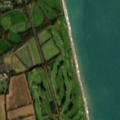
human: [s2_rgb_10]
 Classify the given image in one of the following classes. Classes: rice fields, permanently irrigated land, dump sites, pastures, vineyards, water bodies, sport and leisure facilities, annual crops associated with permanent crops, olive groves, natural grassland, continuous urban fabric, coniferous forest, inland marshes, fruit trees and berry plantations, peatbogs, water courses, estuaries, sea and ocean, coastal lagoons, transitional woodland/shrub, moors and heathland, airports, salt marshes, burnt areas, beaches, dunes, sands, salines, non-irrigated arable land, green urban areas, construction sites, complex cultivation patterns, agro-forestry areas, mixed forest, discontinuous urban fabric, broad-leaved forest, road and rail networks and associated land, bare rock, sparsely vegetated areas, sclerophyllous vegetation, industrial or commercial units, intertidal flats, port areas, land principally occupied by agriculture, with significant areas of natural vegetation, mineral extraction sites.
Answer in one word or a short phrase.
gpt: discontinuous urban fabric, green urban areas, sport and leisure facilities, complex cultivation patterns, sea and ocean